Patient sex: F
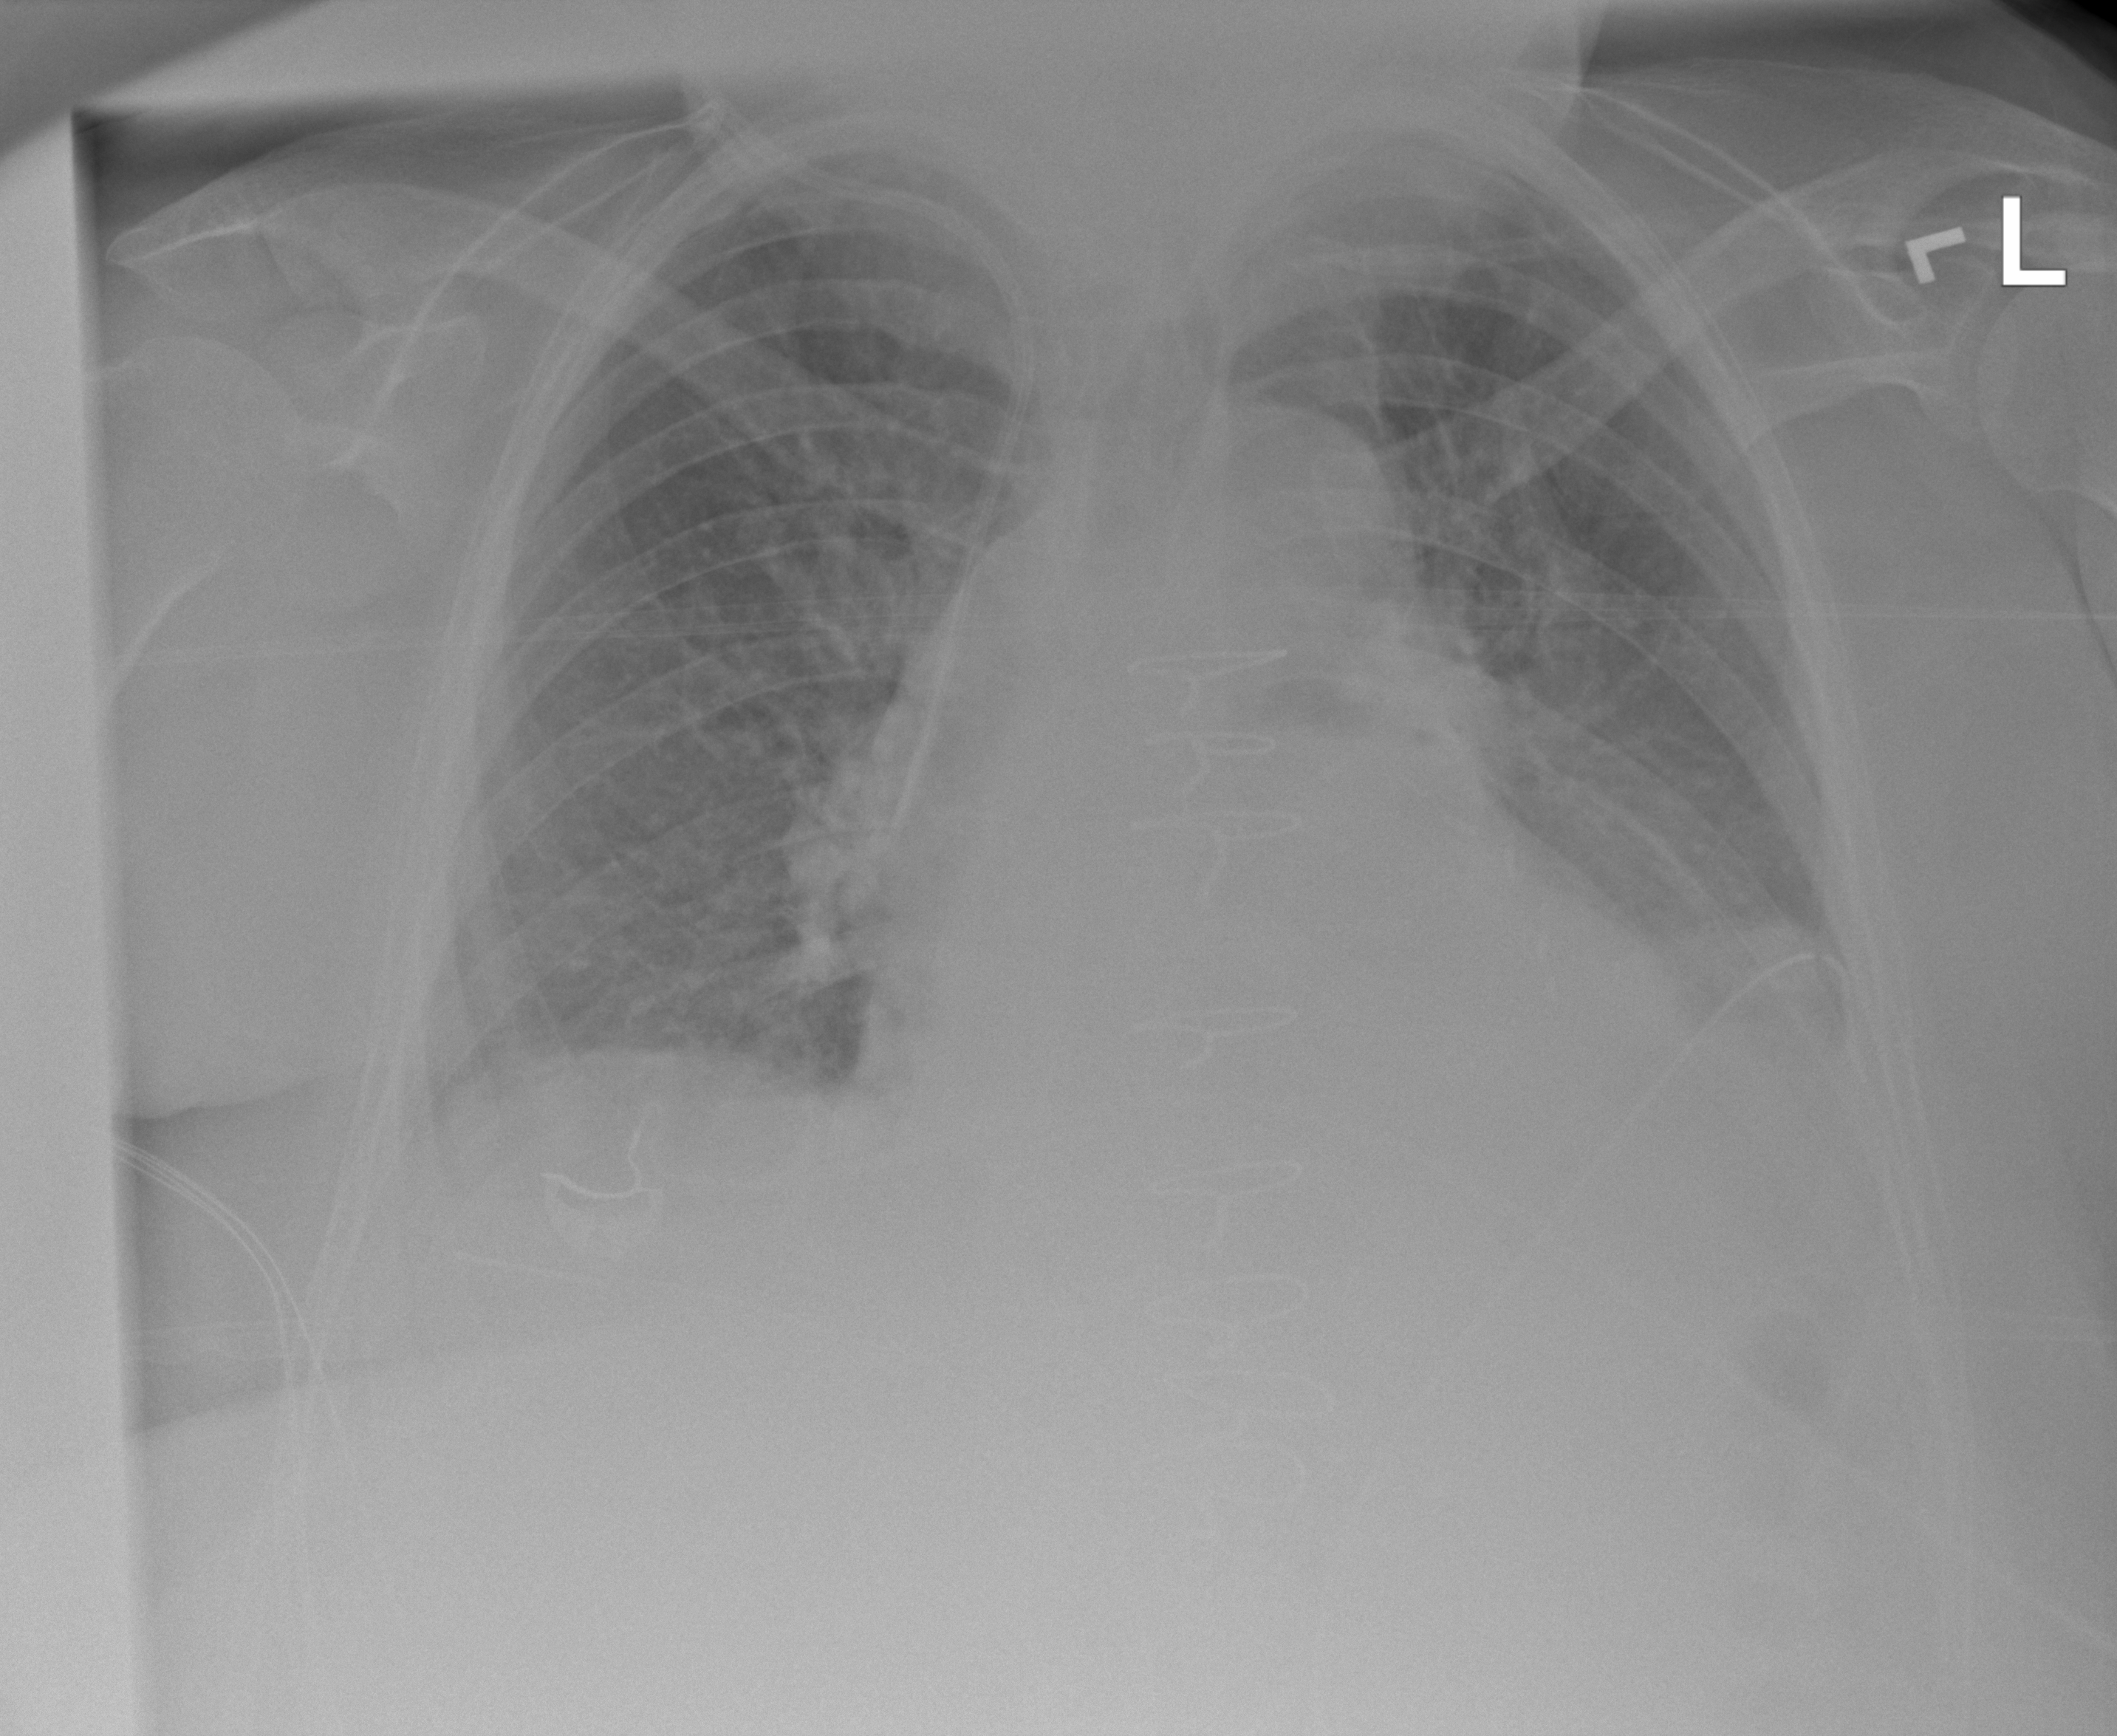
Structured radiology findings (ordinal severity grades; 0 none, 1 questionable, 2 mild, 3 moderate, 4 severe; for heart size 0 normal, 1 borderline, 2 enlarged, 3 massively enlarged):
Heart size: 2
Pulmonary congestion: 2
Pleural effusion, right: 2
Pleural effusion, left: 2
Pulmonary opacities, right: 0
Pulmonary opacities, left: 0
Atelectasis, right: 2
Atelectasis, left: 2